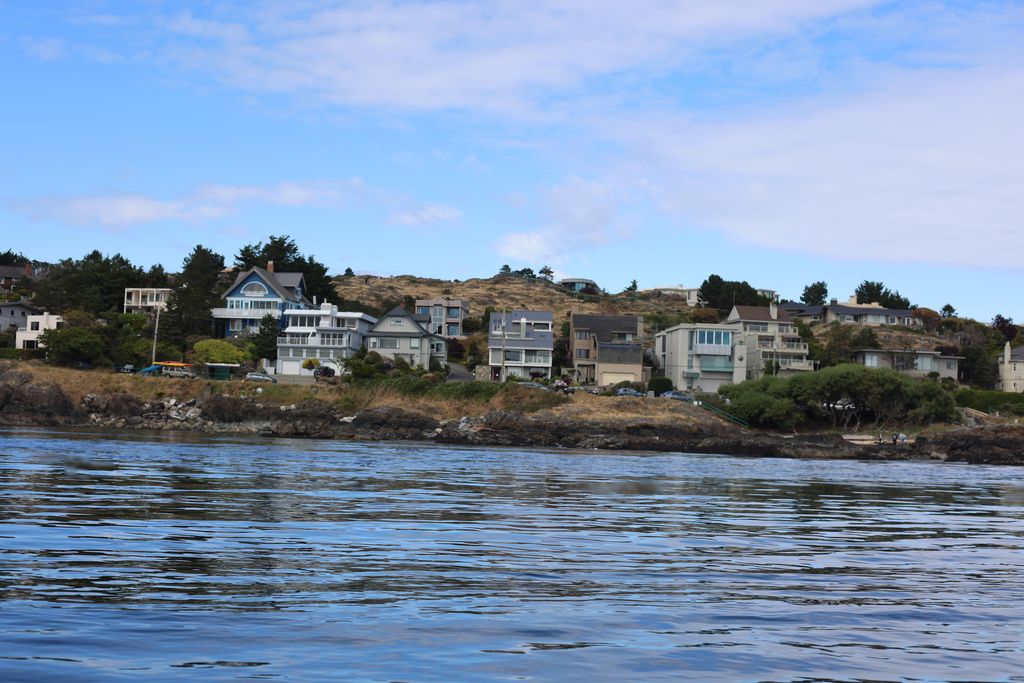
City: victoria